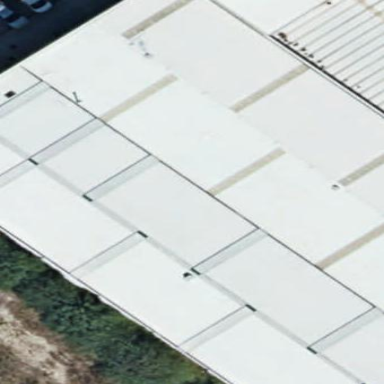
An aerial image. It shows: Industrial building.